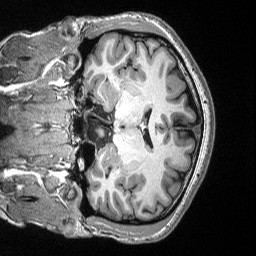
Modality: T1w
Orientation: coronal
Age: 26
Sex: male